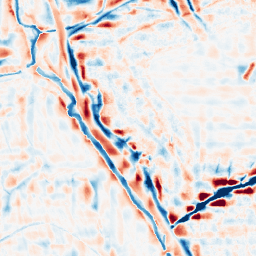
Category: wavelet
Decomposition family: wavelet_reverse_biorthogonal
Decomposition parameters: wavelet: rbio1.3
level: 4
Upsampling method: regularized
Upsampling parameters: scale: 2
lambda_reg: 0.001
Upsampling scale: 2